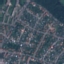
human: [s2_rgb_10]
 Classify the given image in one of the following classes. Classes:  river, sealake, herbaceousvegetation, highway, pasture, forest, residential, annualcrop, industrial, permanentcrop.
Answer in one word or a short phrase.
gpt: Residential